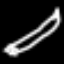
Label: pencil